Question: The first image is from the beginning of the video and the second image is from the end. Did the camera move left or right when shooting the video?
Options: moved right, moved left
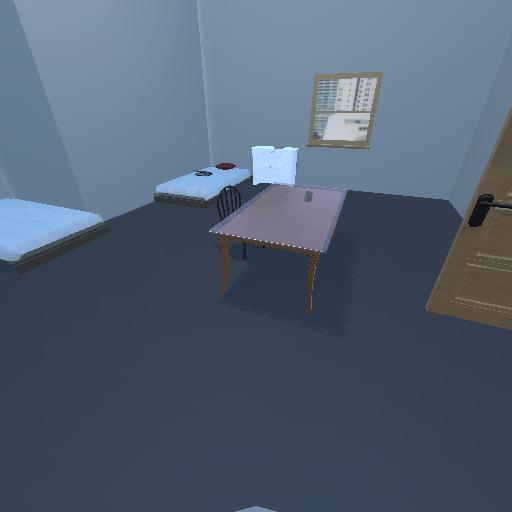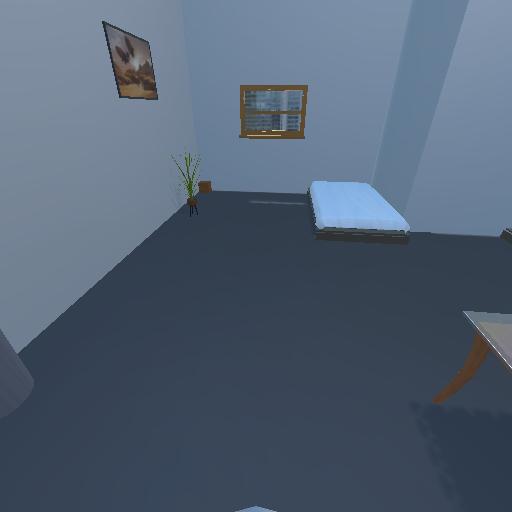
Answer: moved right